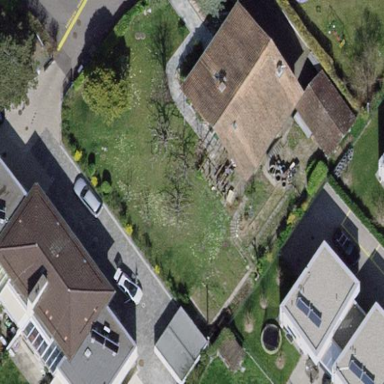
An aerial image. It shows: Garden enclosed by fence.